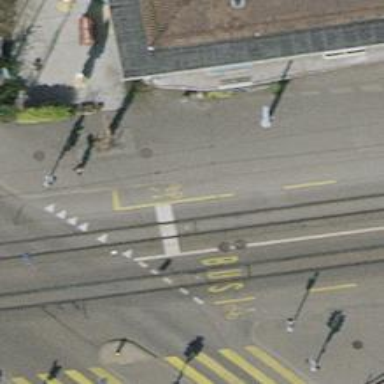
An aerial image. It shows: Unmarked crossing with traffic signals.